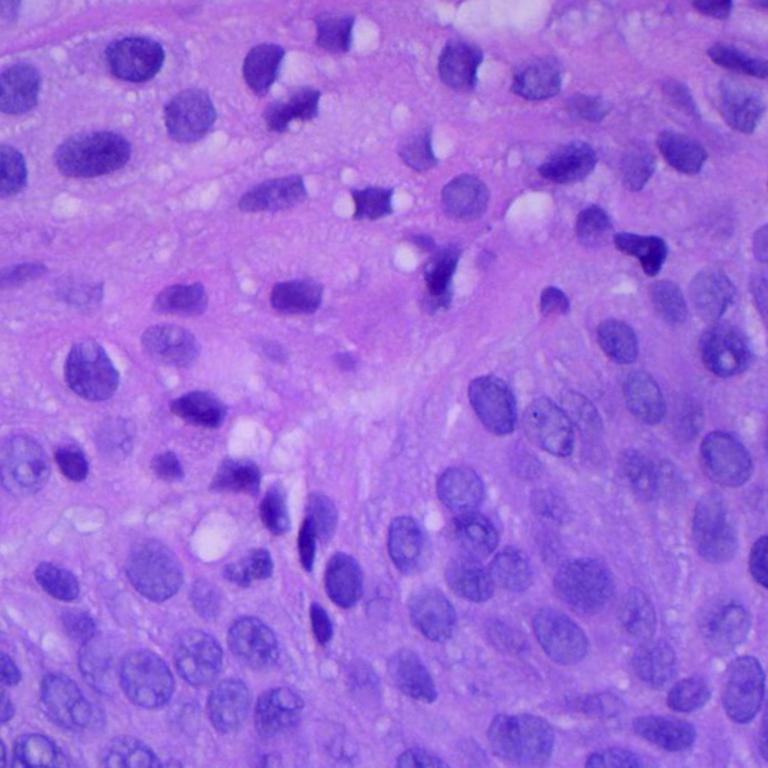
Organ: lung
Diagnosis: squamous carcinomas